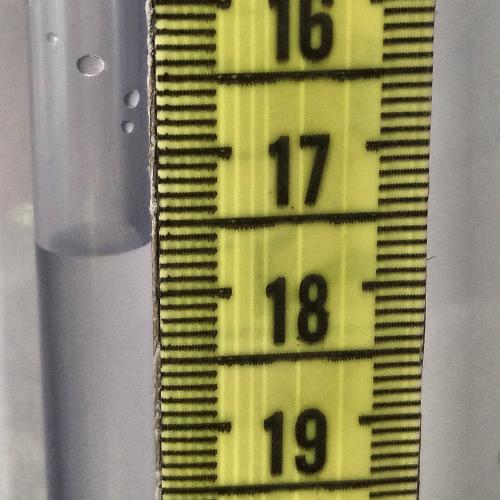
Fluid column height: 17.6 cm